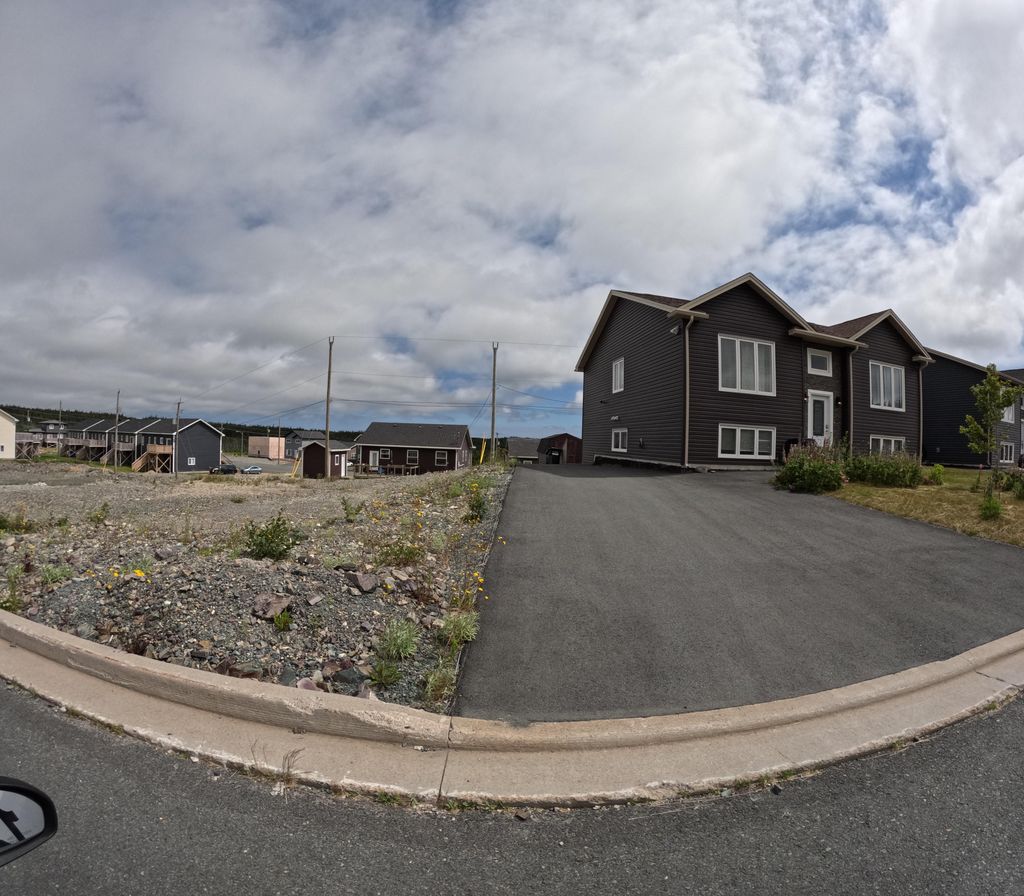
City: st_johns